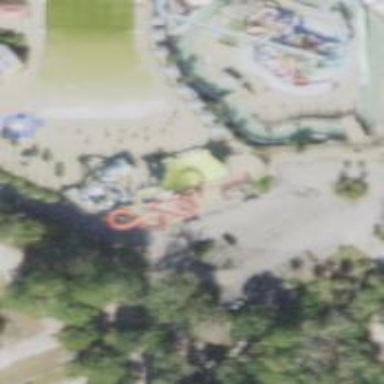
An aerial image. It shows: Water slide attraction.